Question: I get "{ }" when I try to display data from Firebase (Android Studio),
Here's the code where I retrieve data
help me out I have tried all the YouTube tutorials nothing helped
'''
package com.example.login;
public class MainActivity extends AppCompatActivity {
DatabaseReference fRef;
@Override
protected void onCreate(Bundle savedInstanceState) {
super.onCreate(savedInstanceState);
setContentView(R.layout.activity_main);
mylistview = findViewById(R.id.list);
ArrayList<String> list = new ArrayList<>();
ArrayAdapter adapter = new ArrayAdapter<String>(this, R.layout.list_item,list);
fRef = FirebaseDatabase.getInstance().getReference("students");
mylistview.setAdapter(adapter);
DatabaseReference reference = FirebaseDatabase.getInstance().getReference().child("students");
reference.addValueEventListener(new ValueEventListener() {
@Override
public void onDataChange(@NonNull DataSnapshot snapshot) {
for(DataSnapshot snap : snapshot.getChildren()){
list.add(snap.getValue().toString());
}
adapter.notifyDataSetChanged();
}
@Override
public void onCancelled(@NonNull DatabaseError error) {
}
});
}
}
'''
Output:

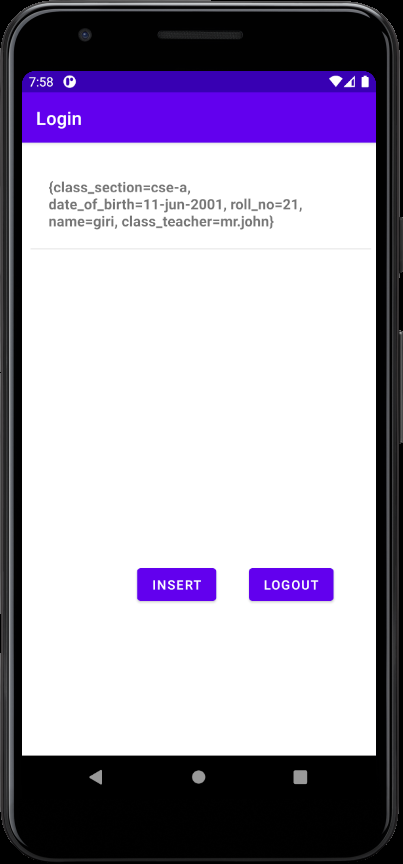
Answer: If you want to use specific properties for each child snapshot, you will have to extract their value separately. For example to display the 'name' for each student:
'''
list.add(snap.child("name").getValue(String.class));
'''
---
You can also create a Java class to represent each student, and then use to parse the properties from the snapshot. The simplest class for you could be:
'''
public class Student {
public String class_section, date_of_birth, roll_no, name, class_teacher;
}
'''
With this simple class, you can then do:
'''
Student student = snap.getValue(Student.class);
list.add(student.name+" - "+student.date_of_birth);
'''